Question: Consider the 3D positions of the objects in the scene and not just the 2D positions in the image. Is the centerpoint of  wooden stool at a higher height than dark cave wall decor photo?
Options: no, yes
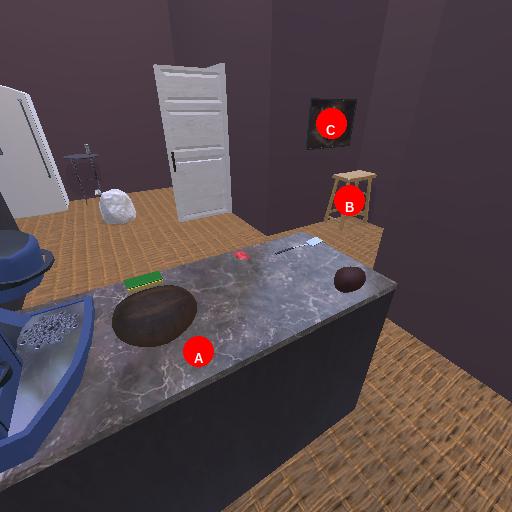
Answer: no